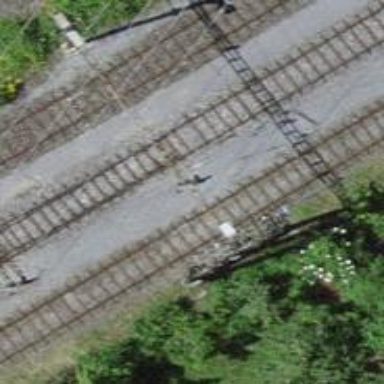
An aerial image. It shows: Rail yard with electrified rails and single track.